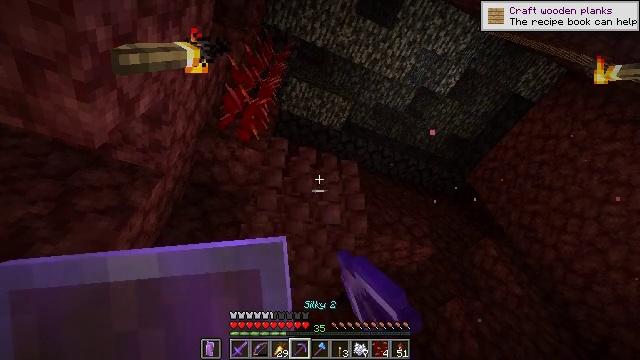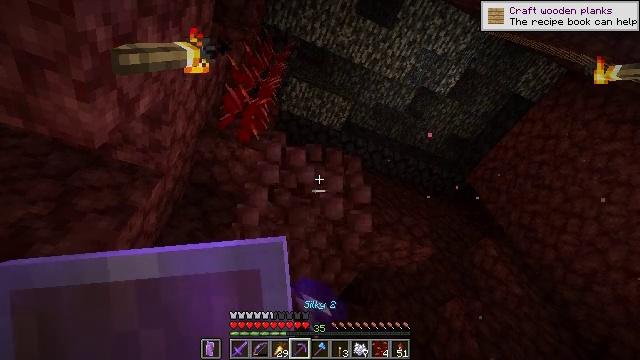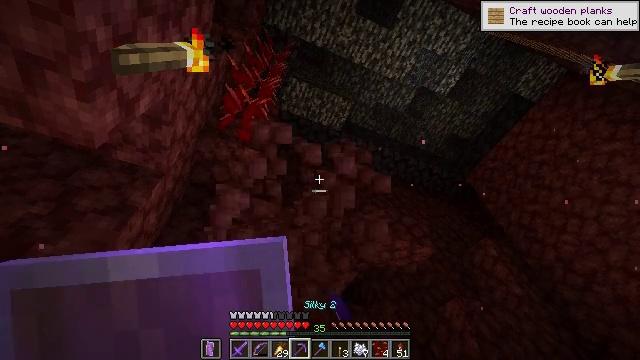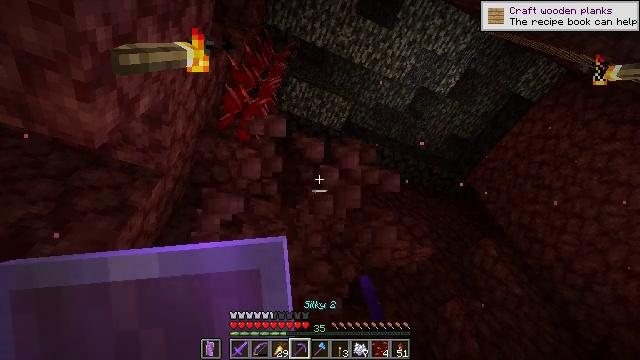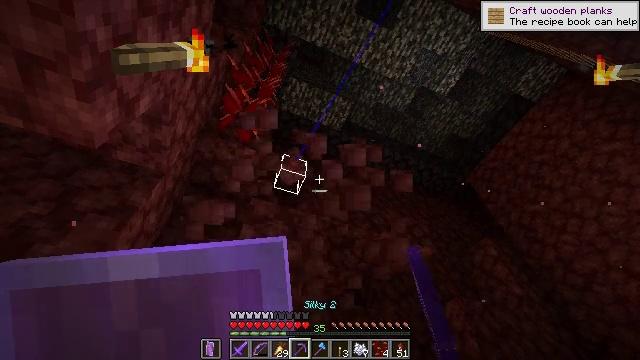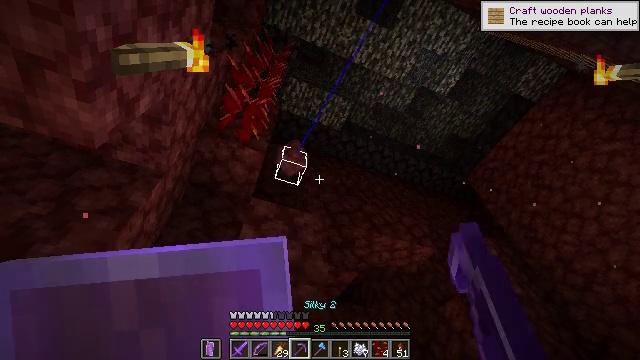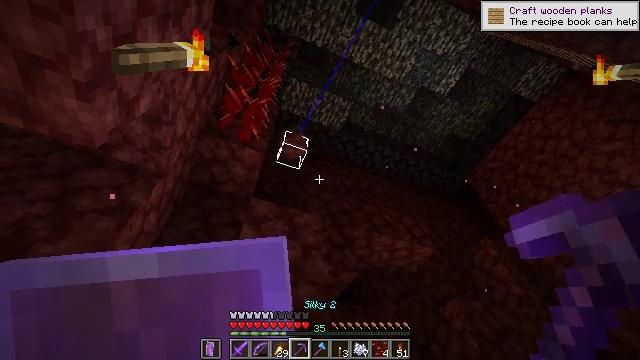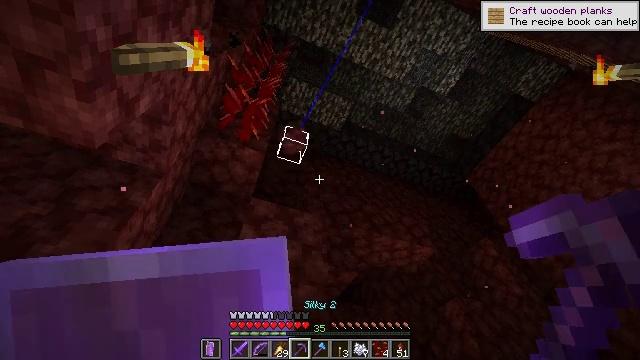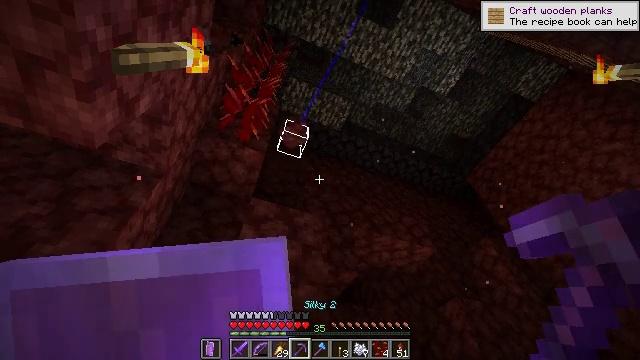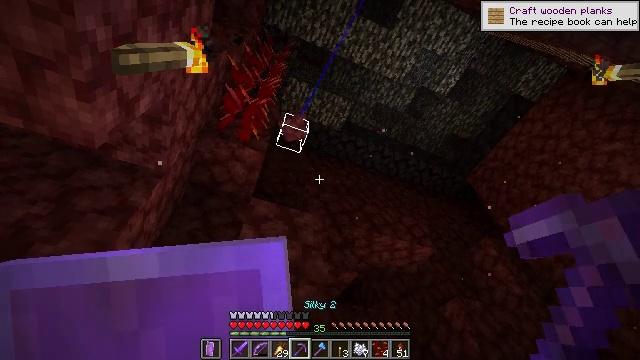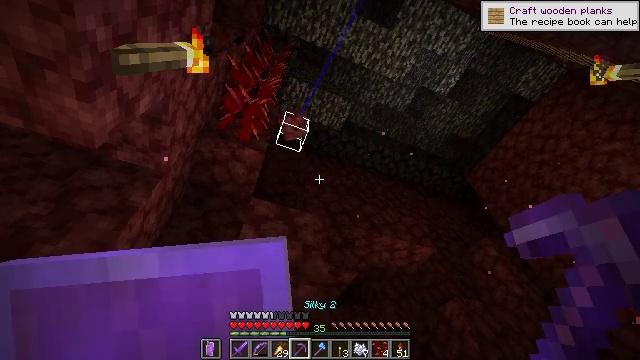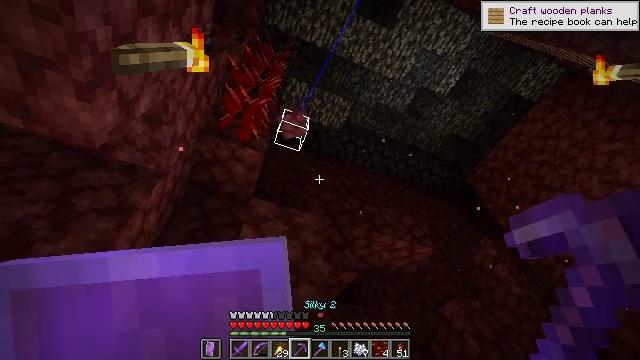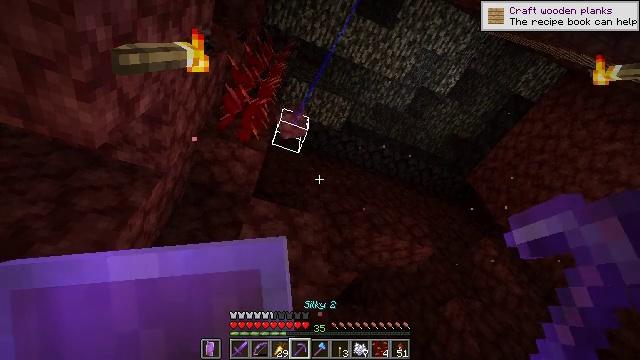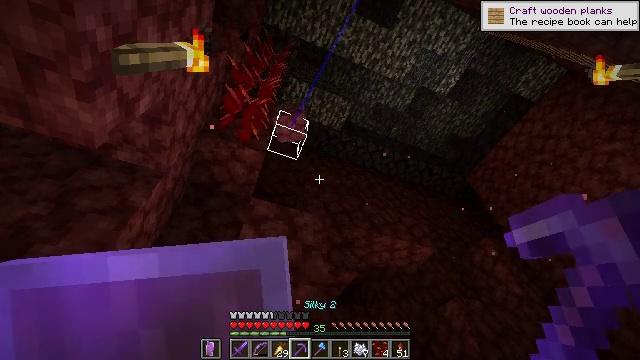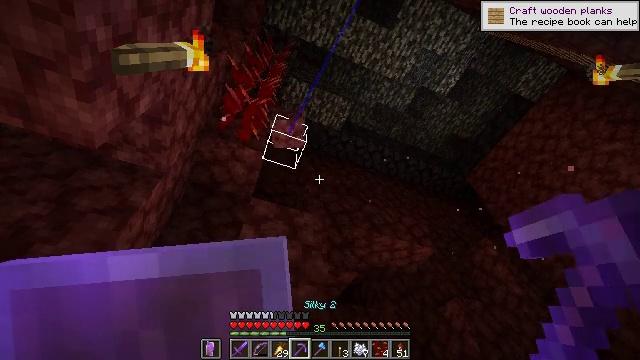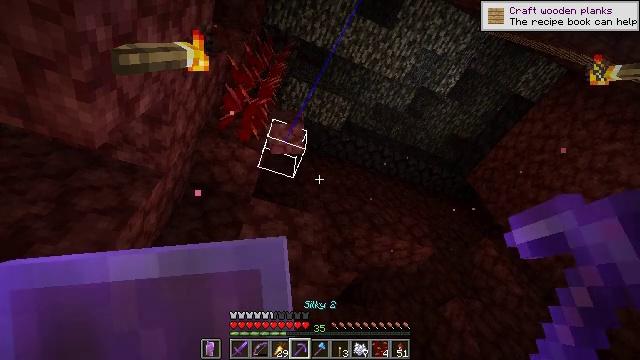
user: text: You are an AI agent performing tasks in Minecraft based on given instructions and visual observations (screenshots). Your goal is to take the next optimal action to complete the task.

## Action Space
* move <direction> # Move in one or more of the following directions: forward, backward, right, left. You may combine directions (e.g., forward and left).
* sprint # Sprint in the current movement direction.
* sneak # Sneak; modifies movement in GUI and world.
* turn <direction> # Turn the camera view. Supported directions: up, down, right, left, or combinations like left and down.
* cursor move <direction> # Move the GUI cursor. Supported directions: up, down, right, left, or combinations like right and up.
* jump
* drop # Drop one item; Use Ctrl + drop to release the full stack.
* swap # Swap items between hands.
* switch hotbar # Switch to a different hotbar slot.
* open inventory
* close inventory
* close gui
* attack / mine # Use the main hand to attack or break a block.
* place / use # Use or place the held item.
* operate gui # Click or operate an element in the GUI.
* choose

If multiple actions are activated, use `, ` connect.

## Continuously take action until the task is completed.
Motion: motion action
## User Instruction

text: Collect netherrack in the Nether.
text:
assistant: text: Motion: attack / mine
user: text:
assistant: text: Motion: no_op
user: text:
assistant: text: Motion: no_op
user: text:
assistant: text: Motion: no_op
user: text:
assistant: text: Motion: no_op
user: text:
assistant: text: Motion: no_op
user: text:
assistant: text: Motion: no_op
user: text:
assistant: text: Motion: no_op
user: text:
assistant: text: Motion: no_op
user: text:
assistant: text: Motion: no_op
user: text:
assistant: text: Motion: no_op
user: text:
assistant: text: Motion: no_op
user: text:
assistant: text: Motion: no_op
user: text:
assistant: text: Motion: no_op
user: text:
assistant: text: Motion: no_op
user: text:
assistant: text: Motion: no_op
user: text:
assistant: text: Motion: no_op
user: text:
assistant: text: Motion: no_op
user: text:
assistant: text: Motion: no_op
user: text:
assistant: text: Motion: no_op
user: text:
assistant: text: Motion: turn left
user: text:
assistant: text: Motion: turn left
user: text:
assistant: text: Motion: no_op
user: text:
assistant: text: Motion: turn left
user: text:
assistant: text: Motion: turn left and down
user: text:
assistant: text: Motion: turn left and down
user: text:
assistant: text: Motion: turn down
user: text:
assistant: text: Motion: turn right and down
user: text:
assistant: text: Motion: no_op
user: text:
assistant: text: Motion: no_op